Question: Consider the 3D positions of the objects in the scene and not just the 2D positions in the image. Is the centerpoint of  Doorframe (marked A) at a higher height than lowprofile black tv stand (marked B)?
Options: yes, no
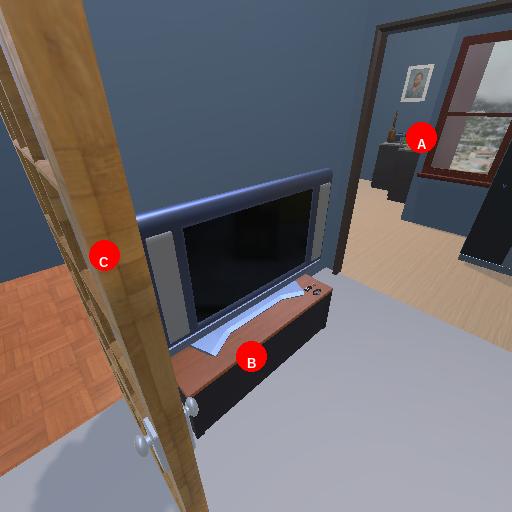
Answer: yes